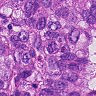
Metastatic tissue present: yes